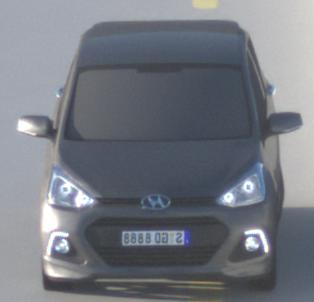
Make: Hyundai
Model: i10
Detailed model: Gen. 2
Model produced from: 2013
Model produced until: 2019
Doors: 5
Color: gray
Road condition: dry road
Daytime: morning or afternoon
Contrast: high contrast